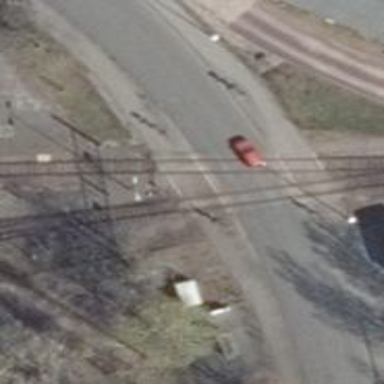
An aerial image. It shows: Railway crossing.